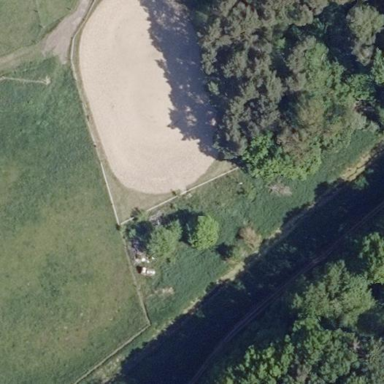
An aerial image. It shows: Equestrian pitch with sand surface for leisure land activities.